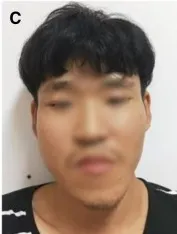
Craniofacial features and imaging results of the proband and father. Photograph of the father: facial asymmetry, epicanthus, and ,preauricular pits, and ,kin tags (green arrow).
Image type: medical_photograph (oral_photograph)